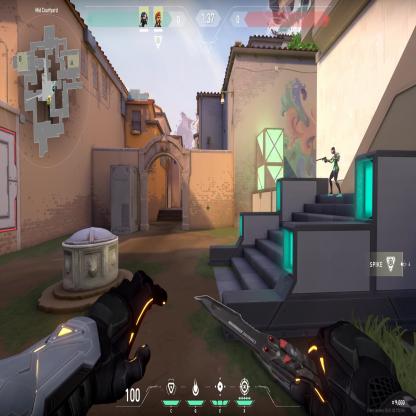
Label: teammate